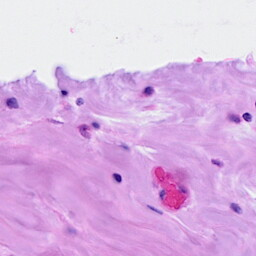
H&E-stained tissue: Breast